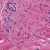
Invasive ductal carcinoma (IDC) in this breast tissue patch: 0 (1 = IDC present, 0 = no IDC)